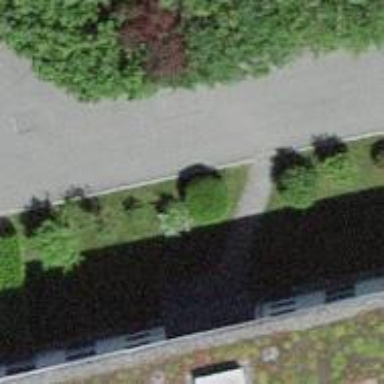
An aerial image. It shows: Shrub in its natural environment.